Question: I tried using decision tree algorithm in R which is pretty straightforward but while plotting the plot for R48 algorithm all the nodes are labelled as '"setosa"', but on many sites and as per my thinking the nodes must have been different. Can someone please point out the error in the code?
'''
library(RWeka)
m1 <- J48(Species ~ ., data = iris)
m1
summary(m1)
table(iris$Species, predict(m1))
## use partykit package
if(require("partykit", quietly = TRUE)) plot(m1)
## using party
if(require("party", quietly = TRUE)) plot(m1)
'''

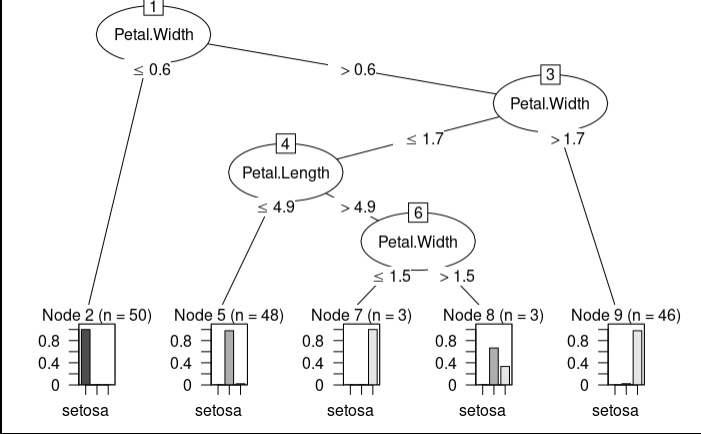
Answer: There is no error in your code. The problem is that in base R plots, labels on the axes are automatically suppressed if they would otherwise overlap. There are three ticks on each x axis - one for each species, but only Setosa is labelled because otherwise the labels would be plotted over each other.
The simplest solution is to just make your plot larger. For example, if I drag the plot window to fill my screen, the result is:
<URL>